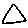
Label: triangle